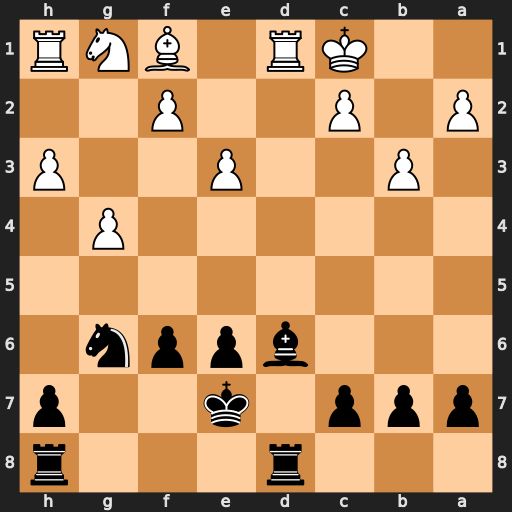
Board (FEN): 3r3r/ppp1k2p/3bppn1/8/6P1/1P2P2P/P1P2P2/2KR1BNR
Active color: b
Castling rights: -
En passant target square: -
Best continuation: Ba3+ Kb1 Rxd1#